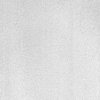
Atmospheric dust classification: dusty